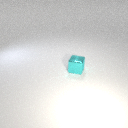
small cyan metal cube